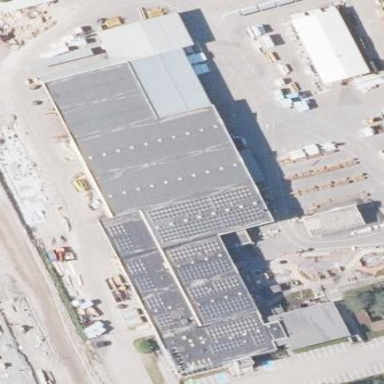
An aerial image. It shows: Hardware shop inside building.